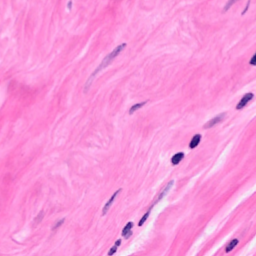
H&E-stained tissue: Breast